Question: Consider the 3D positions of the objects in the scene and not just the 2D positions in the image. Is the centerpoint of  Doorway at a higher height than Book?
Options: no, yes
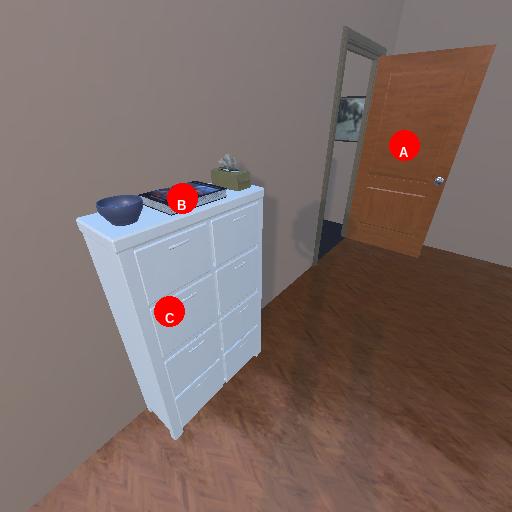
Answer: no